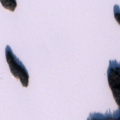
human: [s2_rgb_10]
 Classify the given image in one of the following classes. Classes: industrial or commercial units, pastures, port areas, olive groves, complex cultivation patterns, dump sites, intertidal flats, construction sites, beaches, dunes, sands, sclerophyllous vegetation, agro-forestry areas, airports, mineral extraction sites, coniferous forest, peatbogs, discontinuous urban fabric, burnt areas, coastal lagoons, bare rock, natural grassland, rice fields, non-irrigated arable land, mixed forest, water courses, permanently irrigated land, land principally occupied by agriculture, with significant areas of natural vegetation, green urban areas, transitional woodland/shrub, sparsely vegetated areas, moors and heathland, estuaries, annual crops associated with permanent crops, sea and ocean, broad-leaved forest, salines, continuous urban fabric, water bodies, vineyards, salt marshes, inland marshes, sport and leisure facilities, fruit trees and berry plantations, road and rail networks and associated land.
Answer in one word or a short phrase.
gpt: broad-leaved forest, coniferous forest, water bodies